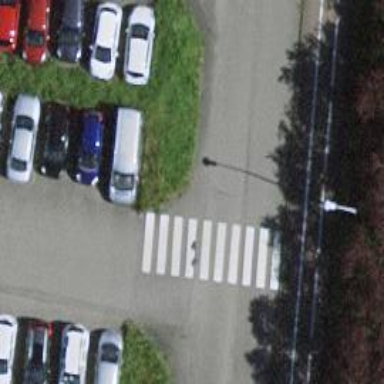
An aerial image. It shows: Marked crossing with zebra stripes on the road.